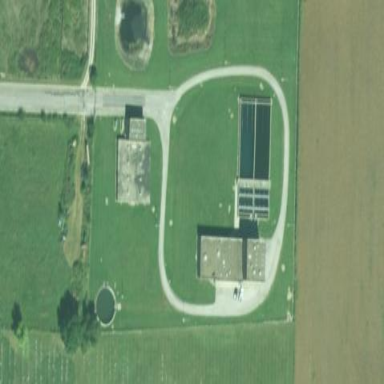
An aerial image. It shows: Man-made water works facility.